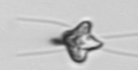
Label: Pyramimonas_longicauda